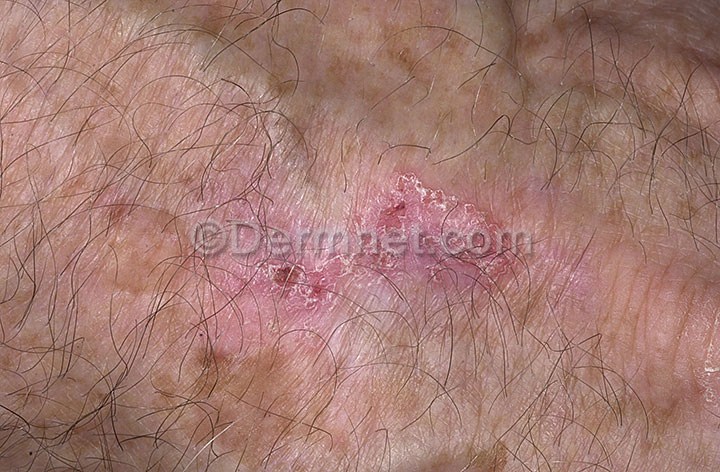
Disease: Actinic Keratosis Basal Cell Carcinoma and other Malignant Lesions